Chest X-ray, AP view. Patient: 81 years old, sex M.
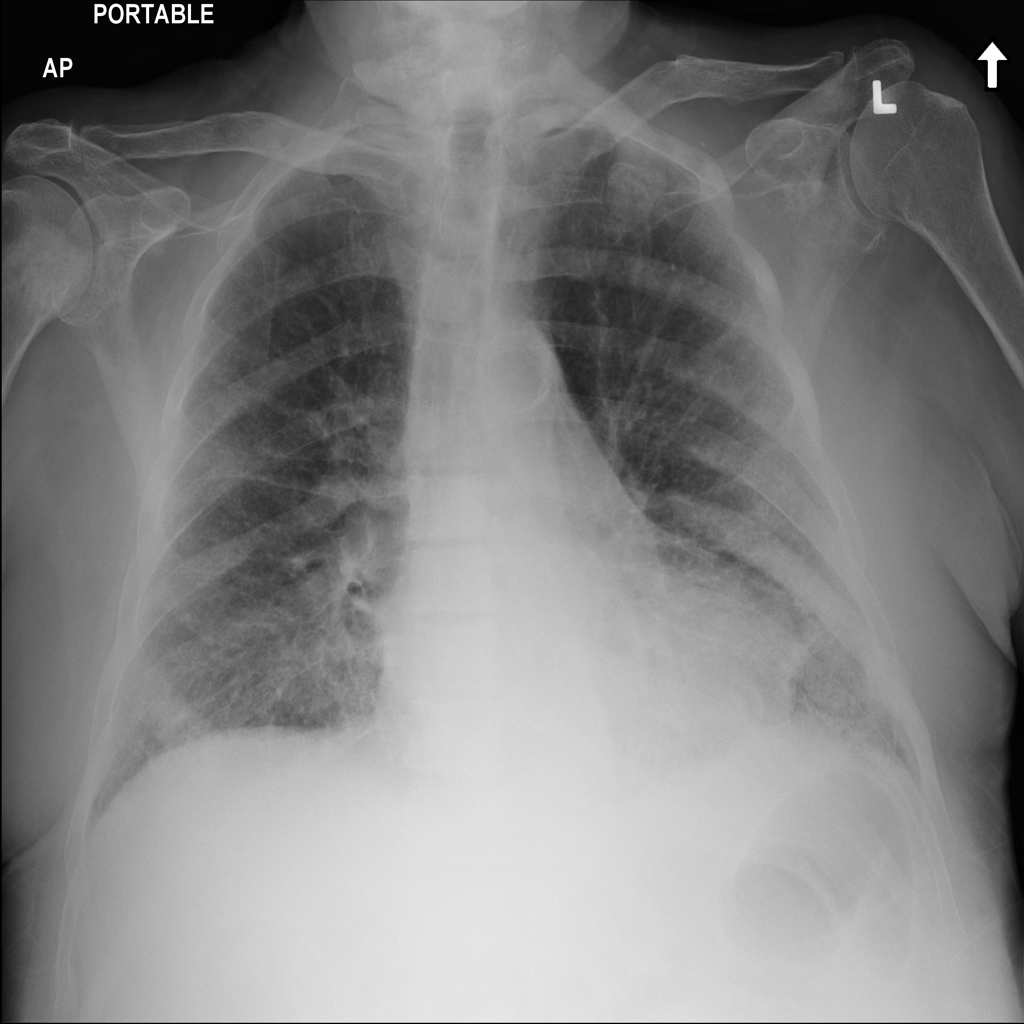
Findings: Infiltration